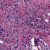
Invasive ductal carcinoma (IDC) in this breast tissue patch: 1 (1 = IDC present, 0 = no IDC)